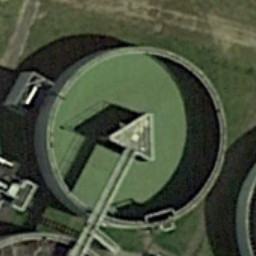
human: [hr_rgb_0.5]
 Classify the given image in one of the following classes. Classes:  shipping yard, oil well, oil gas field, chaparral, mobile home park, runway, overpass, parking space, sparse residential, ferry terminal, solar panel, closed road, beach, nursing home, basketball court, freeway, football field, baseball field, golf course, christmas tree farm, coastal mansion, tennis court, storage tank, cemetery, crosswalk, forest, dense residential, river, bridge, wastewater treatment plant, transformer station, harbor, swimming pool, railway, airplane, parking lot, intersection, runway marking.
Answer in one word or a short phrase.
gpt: wastewater treatment plant